Question: I am using 'vue-cli'and 'toast-ui-vue-image-editor'.
'''
// vue.config.js
const path = require('path')
let HardSourceWebpackPlugin = require('hard-source-webpack-plugin')
module.exports = {
chainWebpack: config => {
config.module
.rule('svg')
.use('file-loader')
.options({
name: '[name].[ext]',
outputPath: ''
})
}
'''
And added these line in Vue compoenent
'''
import 'tui-image-editor/dist/svg/icon-a.svg'
import 'tui-image-editor/dist/svg/icon-b.svg'
import 'tui-image-editor/dist/svg/icon-c.svg'
import 'tui-image-editor/dist/svg/icon-d.svg'
import { ImageEditor } from '@toast-ui/vue-image-editor'
'''
Everything is working but editor's tool Svg icon is not showing. See most bottom section of editor where white square showing instead of icons (undo ,redo, crop etc.)

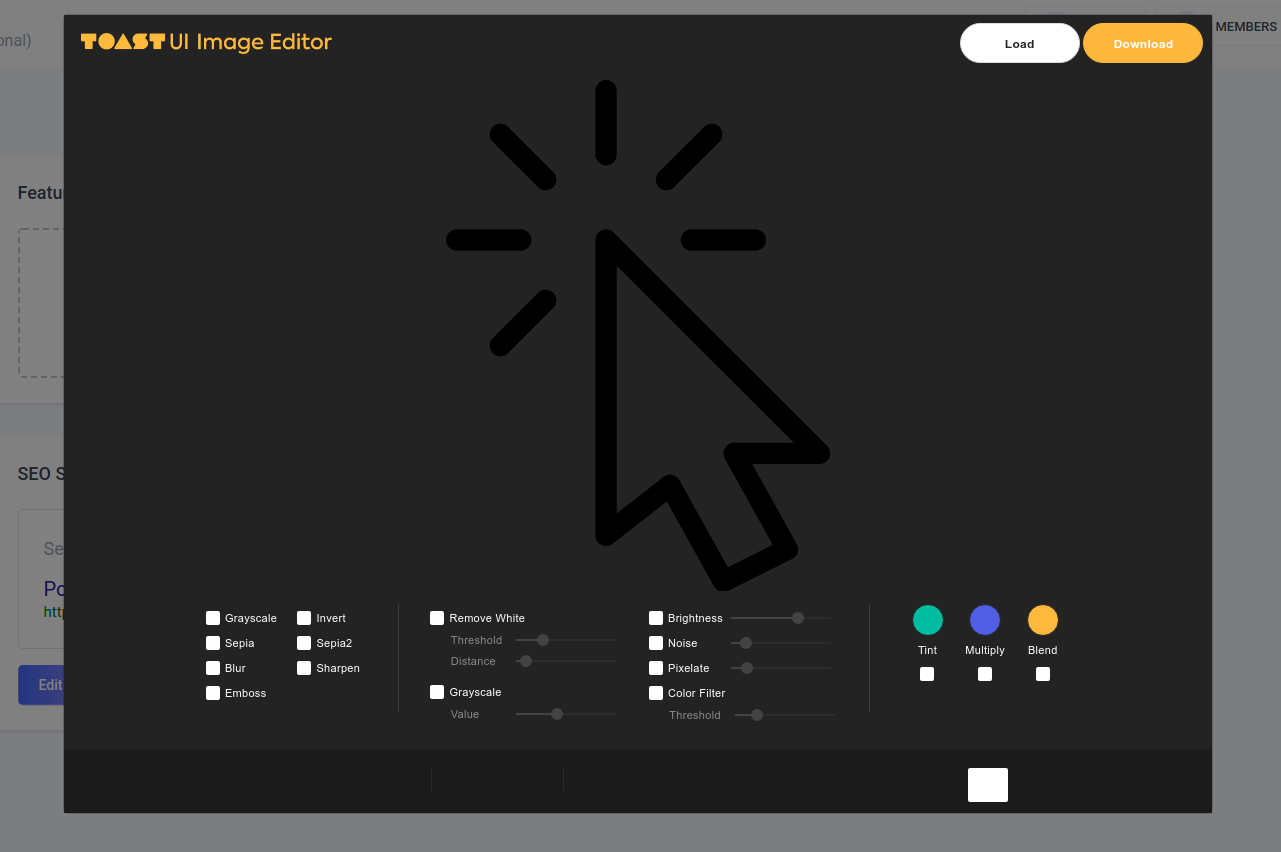
Answer: I give my answer to this hoping this will help someone in the future.
I too faced this issue and solved issue with <URL>
Here is my script section!
'''
import 'tui-image-editor/dist/tui-image-editor.css'
import ImageEditor from '@toast-ui/vue-image-editor/src/ImageEditor.vue'
export default {
name: 'ToastUI',
components: {
'image-editor': ImageEditor
},
data () {
const icona = require('tui-image-editor/dist/svg/icon-a.svg')
const iconb = require('tui-image-editor/dist/svg/icon-b.svg')
const iconc = require('tui-image-editor/dist/svg/icon-c.svg')
const icond = require('tui-image-editor/dist/svg/icon-d.svg')
var whiteTheme = {
'menu.normalIcon.path': icond,
'menu.activeIcon.path': iconb,
'menu.disabledIcon.path': icona,
'menu.hoverIcon.path': iconc,
'submenu.normalIcon.path': icond,
'submenu.activeIcon.path': iconb,
'common.bi.image': 'https://uicdn.toast.com/toastui/img/tui-image-editor-bi.png',
'common.bisize.width': '251px',
'common.bisize.height': '21px',
'common.backgroundImage': './img/bg.png',
'common.backgroundColor': '#fff',
'common.border': '1px solid #c1c1c1',
}
return {
useDefaultUI: true,
options: {
includeUI: {
loadImage: {
path: '',
name: ''
},
theme: whiteTheme,
initMenu: '',
menuBarPosition: 'bottom',
menu: ['crop', 'flip', 'rotate', 'draw', 'shape', 'icon', 'text', 'mask'], //, 'filter',
},
cssMaxWidth: document.documentElement.clientWidth,
cssMaxHeight: document.documentElement.clientHeight,
selectionStyle: {
cornerSize: 20,
rotatingPointOffset: 70
}
}
}
}
}
'''